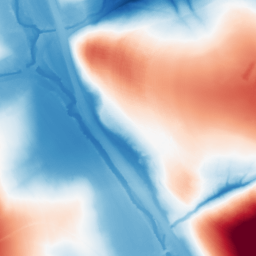
Category: morphological
Decomposition family: morphological
Decomposition parameters: operation: average
size: 100
Upsampling method: sinc_blackman
Upsampling parameters: scale: 4
kernel_size: 16
Upsampling scale: 4